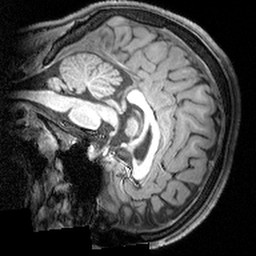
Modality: T1w
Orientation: sagittal
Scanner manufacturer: siemens
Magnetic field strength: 3 T
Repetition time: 1.9 s
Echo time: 0.00397 s